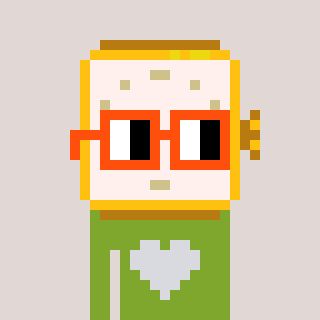
a pixel art character with square orange glasses, a watch-shaped head and a slimegreen-colored body on a warm background